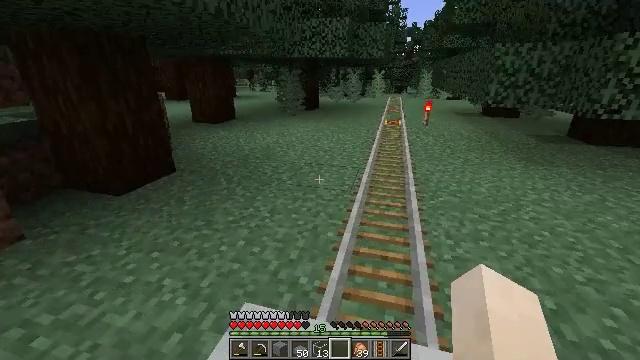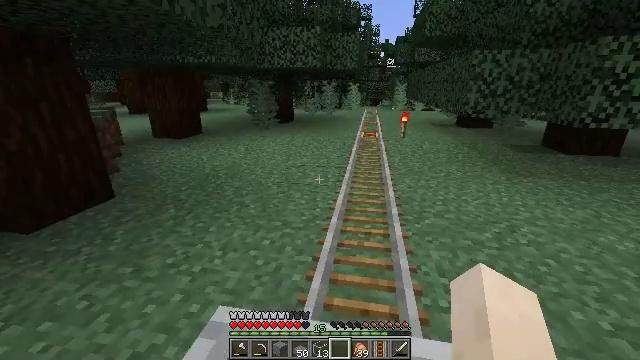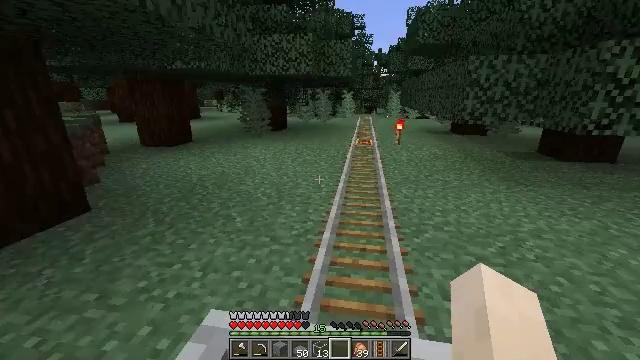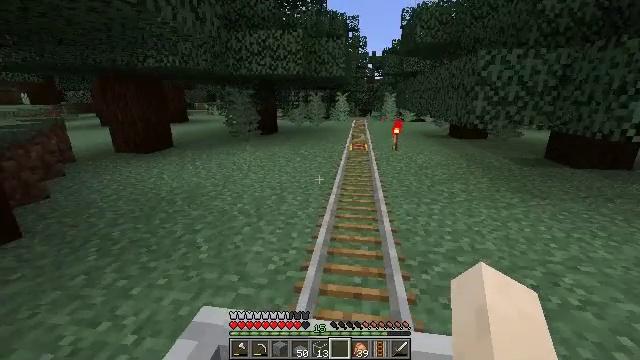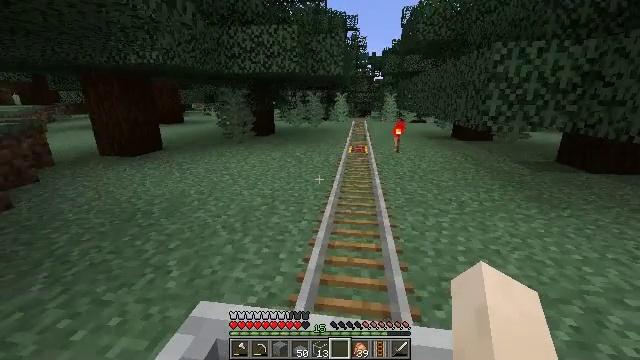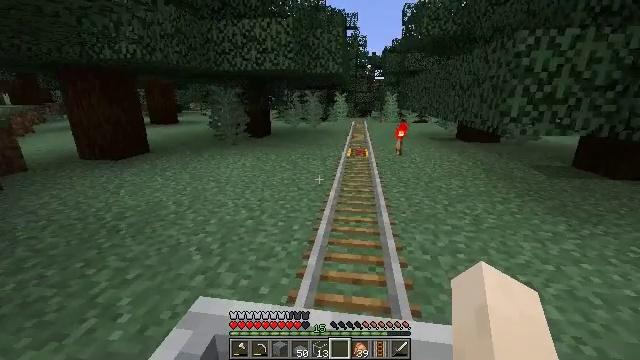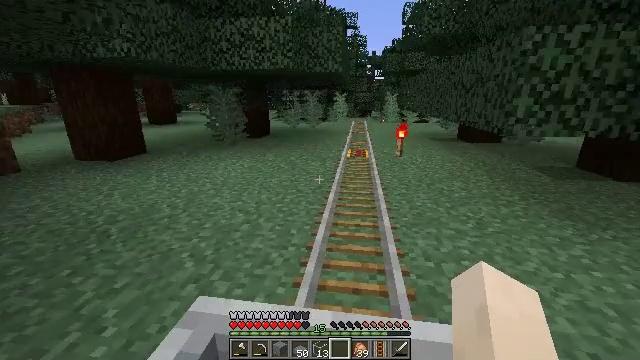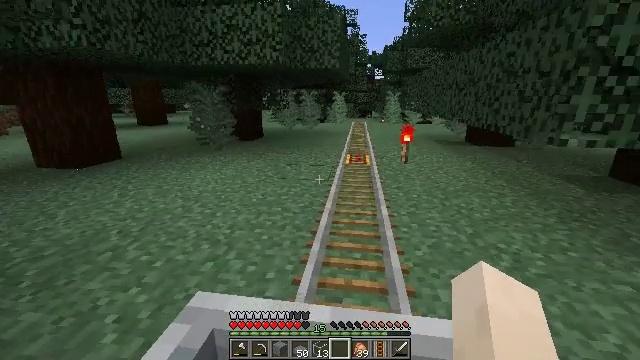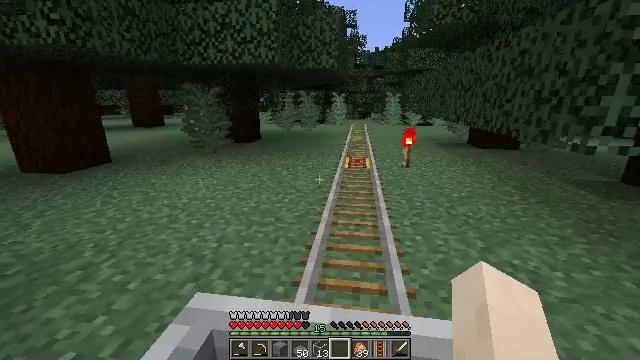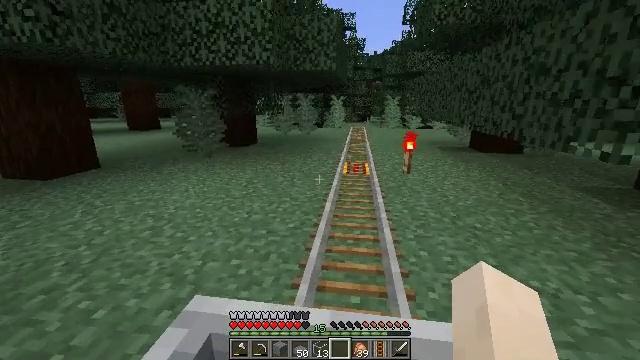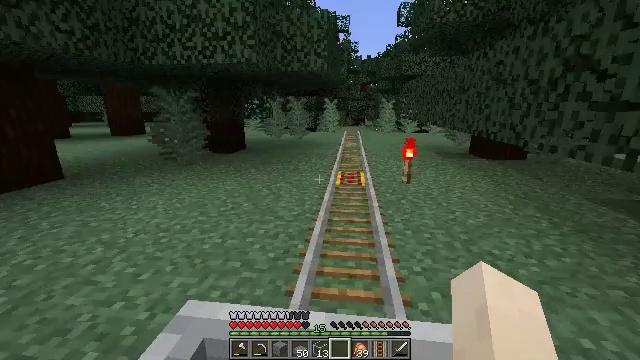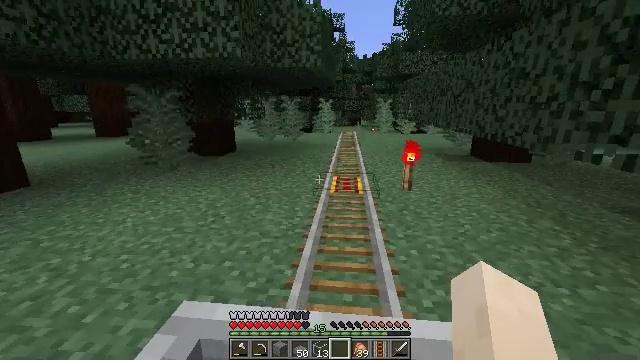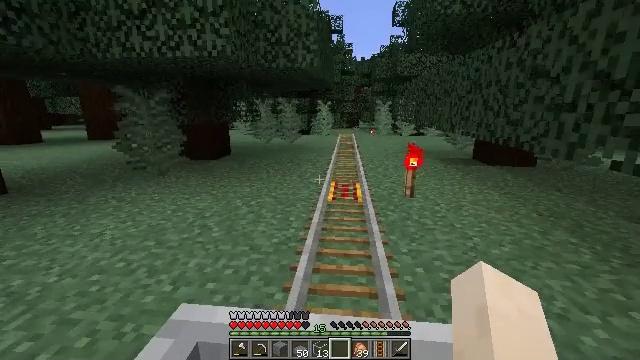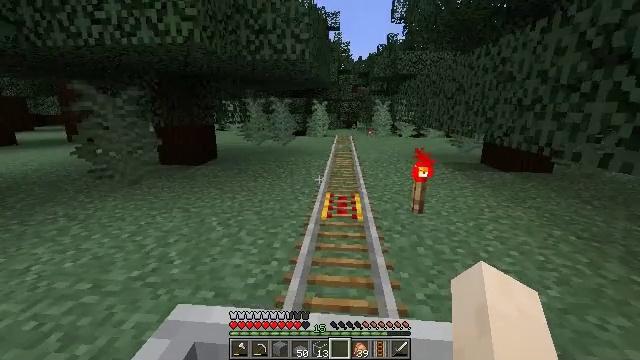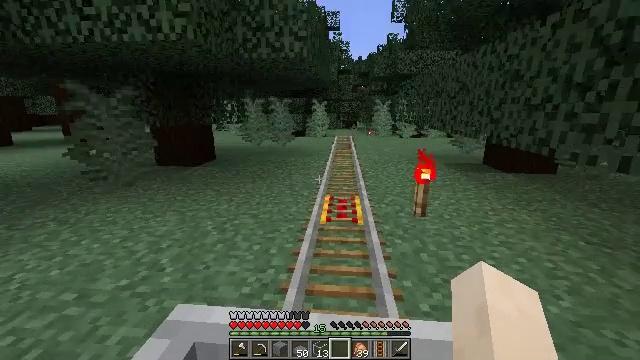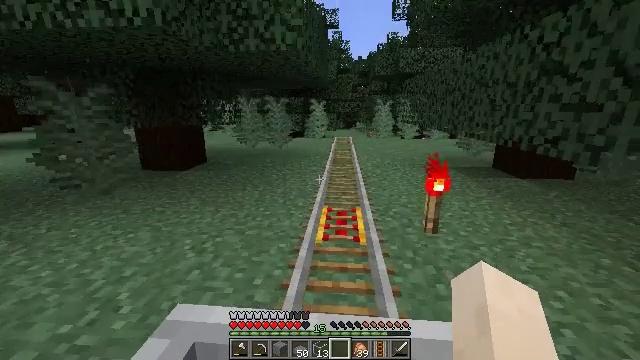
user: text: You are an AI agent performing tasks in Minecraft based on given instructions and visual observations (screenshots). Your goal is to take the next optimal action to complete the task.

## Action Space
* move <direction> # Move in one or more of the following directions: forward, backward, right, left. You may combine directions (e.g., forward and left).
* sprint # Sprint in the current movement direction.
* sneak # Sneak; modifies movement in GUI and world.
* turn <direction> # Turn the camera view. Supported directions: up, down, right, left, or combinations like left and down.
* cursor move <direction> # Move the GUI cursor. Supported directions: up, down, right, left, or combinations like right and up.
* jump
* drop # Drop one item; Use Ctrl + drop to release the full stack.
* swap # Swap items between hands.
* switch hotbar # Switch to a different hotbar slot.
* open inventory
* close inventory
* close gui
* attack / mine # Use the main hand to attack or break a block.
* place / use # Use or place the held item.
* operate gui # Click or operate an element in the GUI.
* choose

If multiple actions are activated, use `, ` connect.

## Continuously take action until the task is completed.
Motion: motion action
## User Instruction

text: Break the stripped spruce log.
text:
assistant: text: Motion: turn right and up
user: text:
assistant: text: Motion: turn right and up
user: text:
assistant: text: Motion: no_op
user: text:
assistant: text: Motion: no_op
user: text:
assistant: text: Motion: no_op
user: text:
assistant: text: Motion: no_op
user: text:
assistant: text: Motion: no_op
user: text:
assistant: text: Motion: no_op
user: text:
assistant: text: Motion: no_op
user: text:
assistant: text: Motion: turn right
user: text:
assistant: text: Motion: no_op
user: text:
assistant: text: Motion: no_op
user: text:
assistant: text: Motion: no_op
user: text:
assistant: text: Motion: no_op
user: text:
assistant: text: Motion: no_op
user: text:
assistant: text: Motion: no_op
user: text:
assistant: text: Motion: no_op
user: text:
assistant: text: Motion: no_op
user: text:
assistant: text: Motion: no_op
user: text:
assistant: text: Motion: no_op
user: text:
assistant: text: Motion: no_op
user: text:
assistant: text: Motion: no_op
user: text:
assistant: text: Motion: no_op
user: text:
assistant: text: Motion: no_op
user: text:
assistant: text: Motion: no_op
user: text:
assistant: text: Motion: no_op
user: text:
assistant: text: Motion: no_op
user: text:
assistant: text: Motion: no_op
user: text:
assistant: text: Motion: no_op
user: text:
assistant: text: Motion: no_op